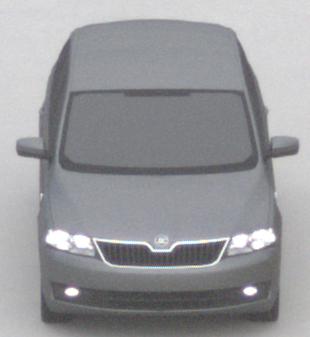
Make: Skoda
Model: Rapid Spaceback 1.2 TSI
Detailed model: Rapid Spaceback
Model produced from: 2013/10
Model produced until: 2015/04
Doors: 5
Color: gray
Road condition: dry road
Daytime: midday
Contrast: low contrast